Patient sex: M
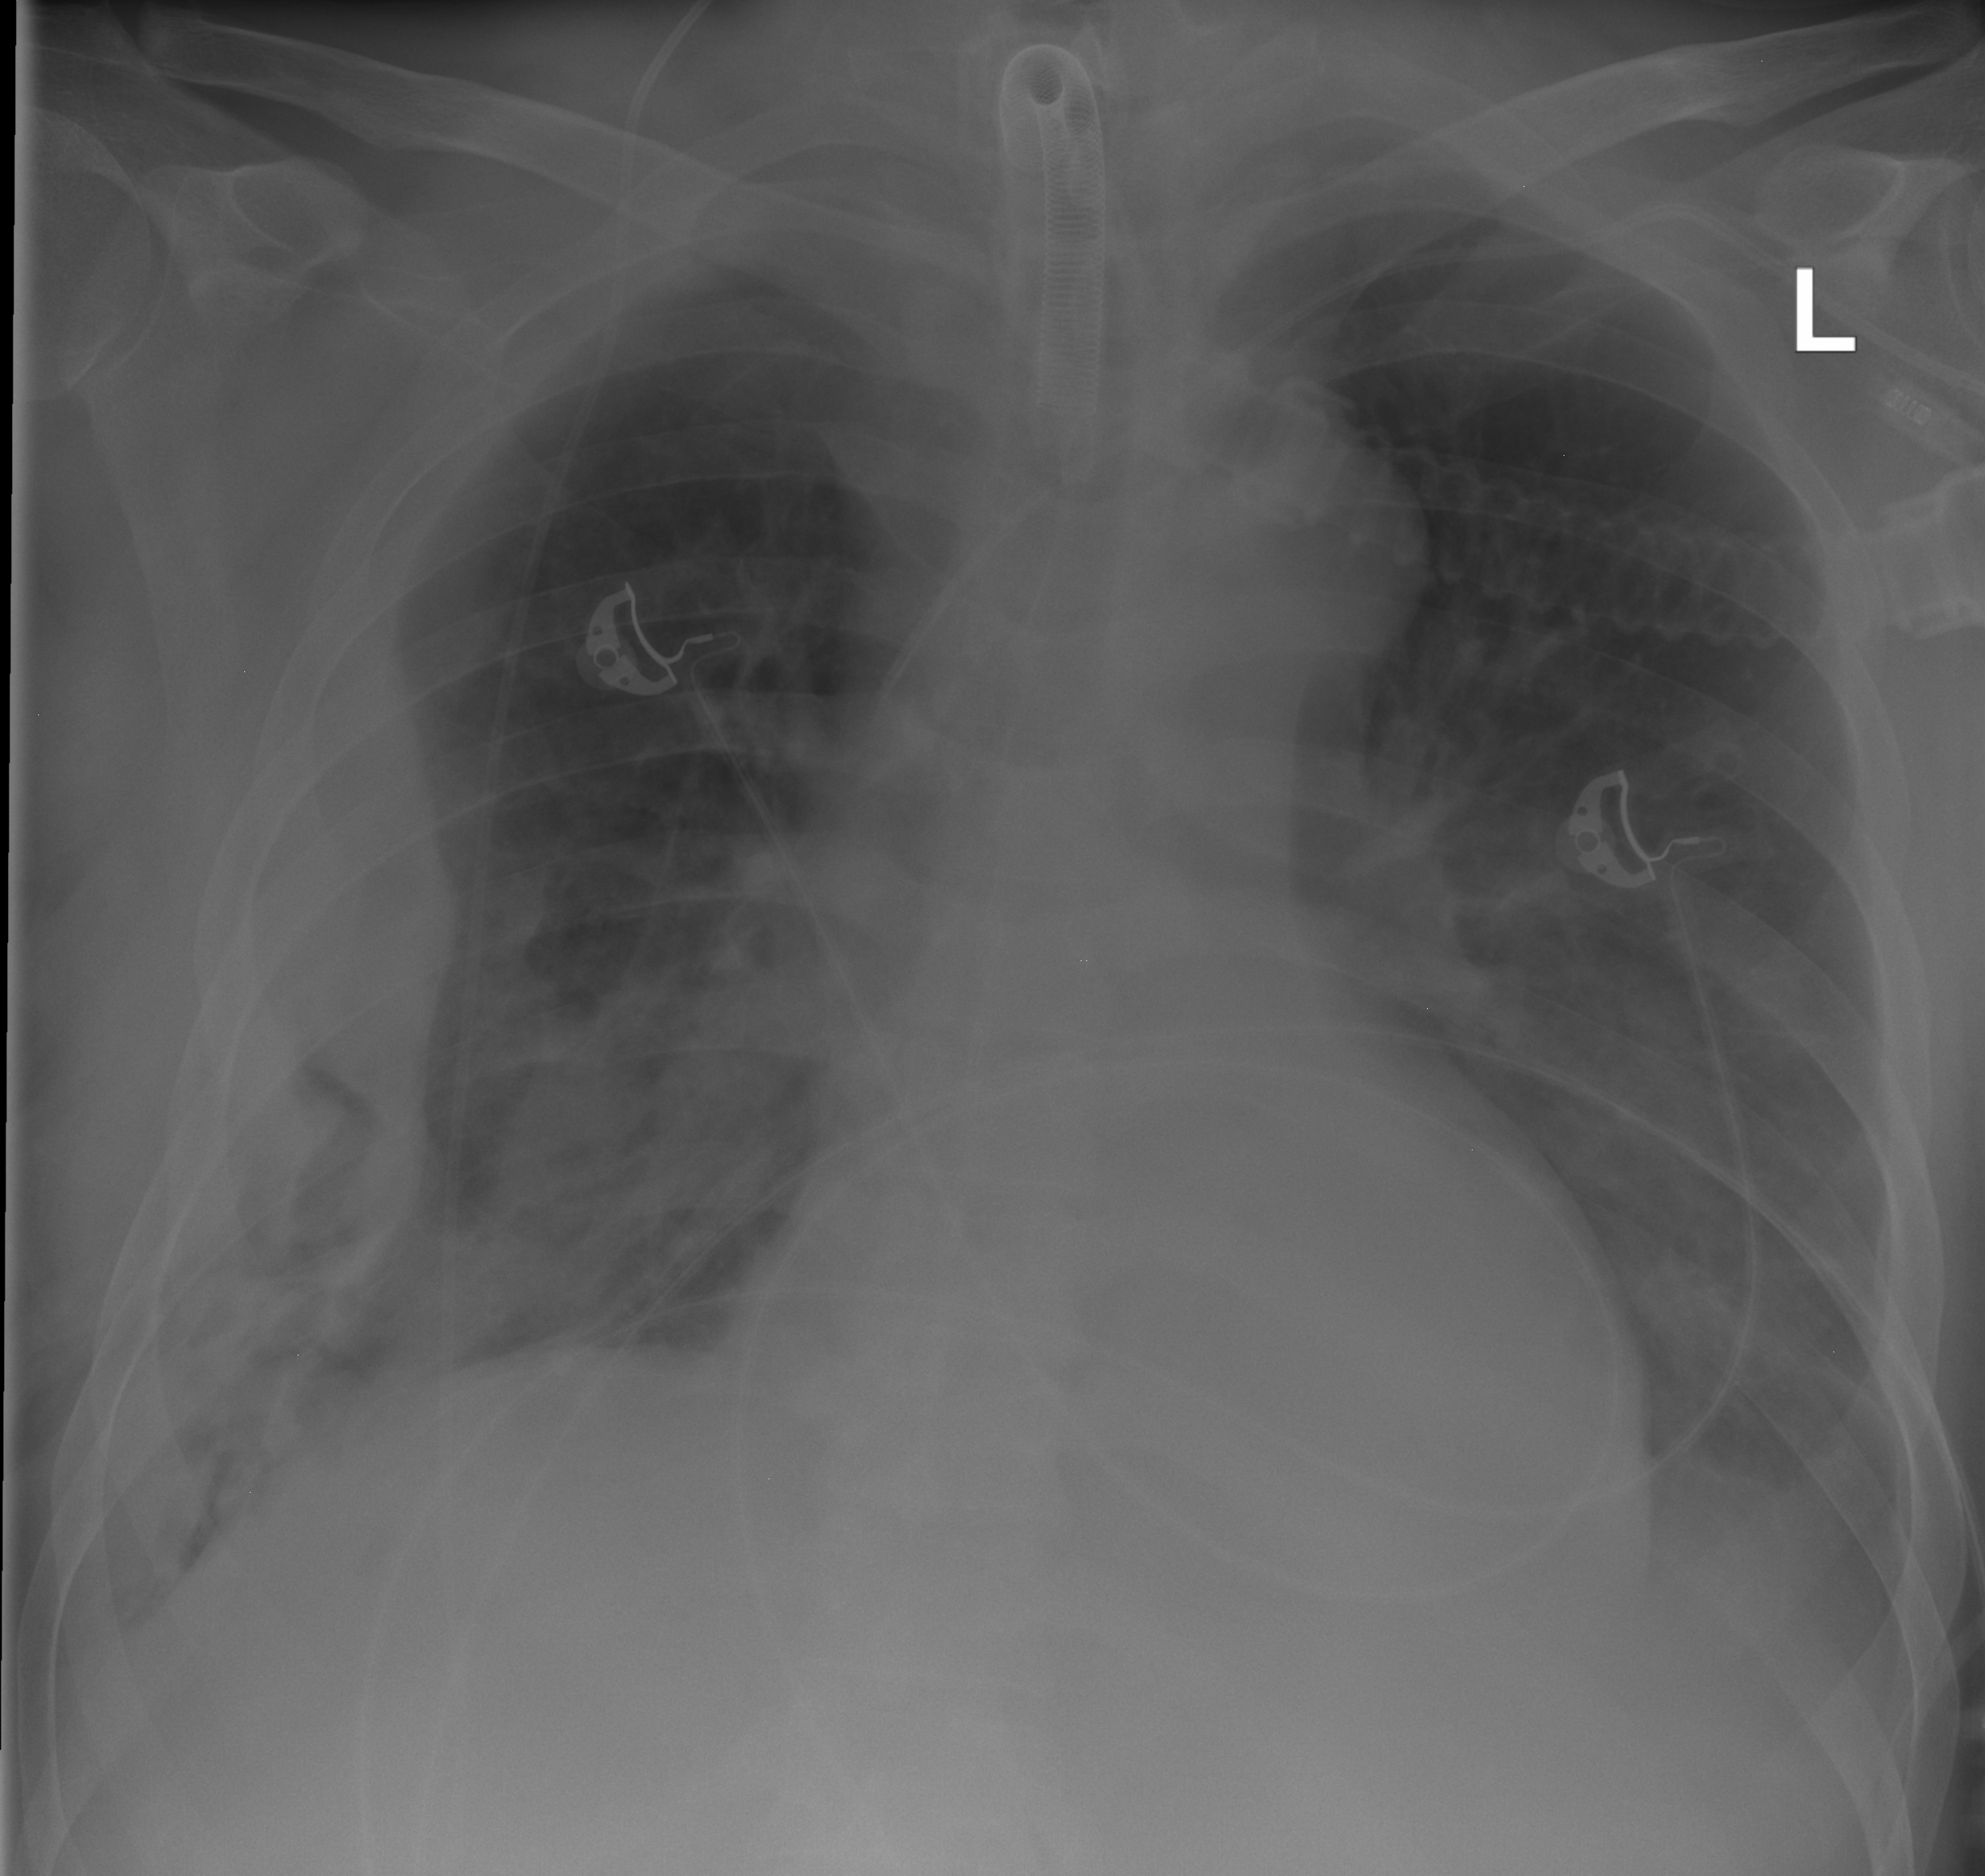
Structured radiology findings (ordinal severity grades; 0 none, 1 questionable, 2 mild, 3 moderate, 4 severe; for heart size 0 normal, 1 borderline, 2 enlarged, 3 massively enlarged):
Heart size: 0
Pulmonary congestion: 0
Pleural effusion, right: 3
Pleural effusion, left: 2
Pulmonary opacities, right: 1
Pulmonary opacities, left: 1
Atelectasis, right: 3
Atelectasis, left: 2